Field crop: maize
Growth stage: 2
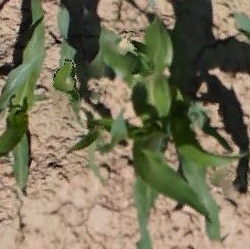
Species: maize